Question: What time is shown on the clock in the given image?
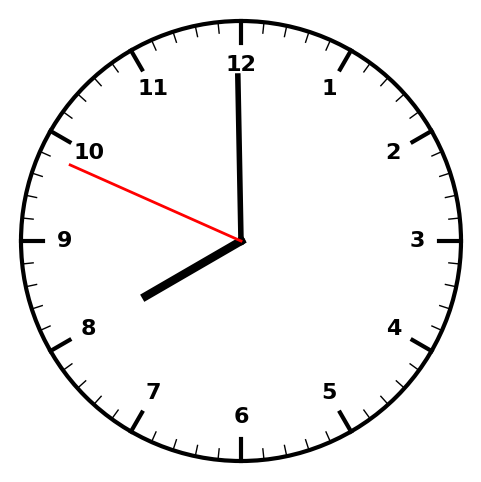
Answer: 07:59:49